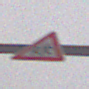
Verkehrszeichen: KinderRechts
Umgebung: Outdoor, Nature
Tageszeit: Midday
Wetter: Overcast
Licht: Natural
Jahreszeit: Winter
Kontrast: LowContrast